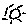
Label: sun